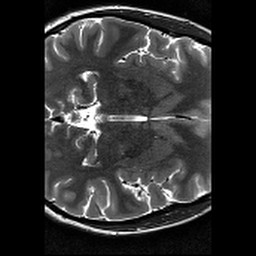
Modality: T2w
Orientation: axial
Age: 23
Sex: female
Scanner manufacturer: siemens
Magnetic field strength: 3 T
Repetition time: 11.39 s
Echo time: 0.09 s